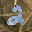
Label: 2